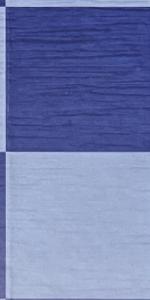
Label: Empty